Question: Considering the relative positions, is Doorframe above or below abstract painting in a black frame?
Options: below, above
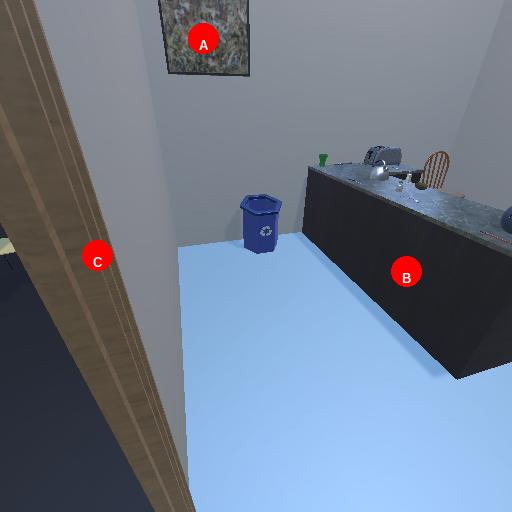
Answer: below